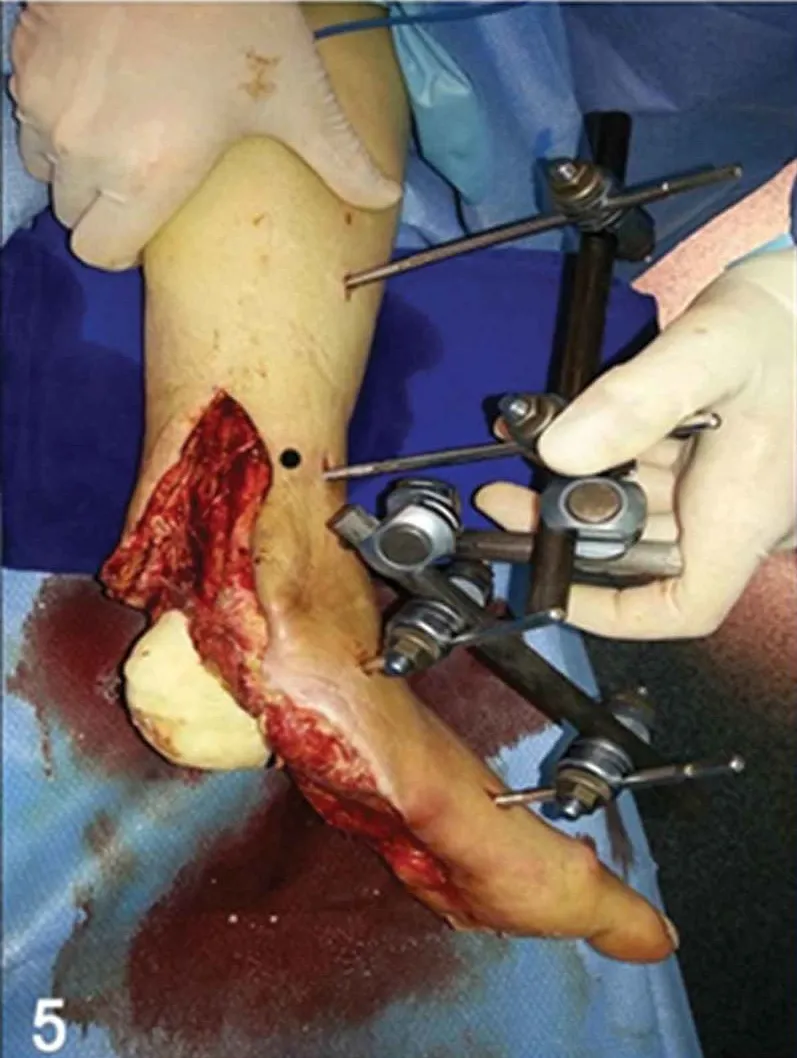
Clinical picture of the surgical procedure of hindfoot reconstruction. Note the antibiotic-loaded polymethylmethacrylate bone cement positioned where once was the calcaneal bone, underneath the talar posterior facet of the subtalar joint.
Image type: medical_photograph (other_medical_photograph)